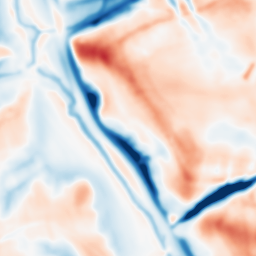
Category: multiscale
Decomposition family: dog_multiscale
Decomposition parameters: sigma_ratio: 1.6
n_scales: 4
base_sigma: 2
Upsampling method: lanczos
Upsampling parameters: scale: 2
Upsampling scale: 2